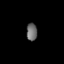
Tissue: lung
Cell type: T cells
Senescence score: 0.162
Nuclear area (px): 187
Mean DAPI intensity: 104.647